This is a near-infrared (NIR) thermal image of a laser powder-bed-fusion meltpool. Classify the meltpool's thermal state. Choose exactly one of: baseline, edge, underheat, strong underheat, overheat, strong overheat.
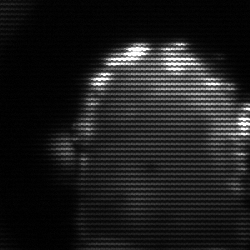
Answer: baseline